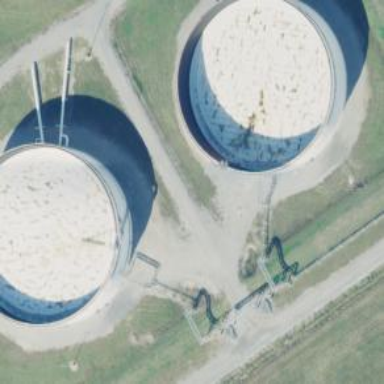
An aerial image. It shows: Storage tank which is man-made and housed in building.